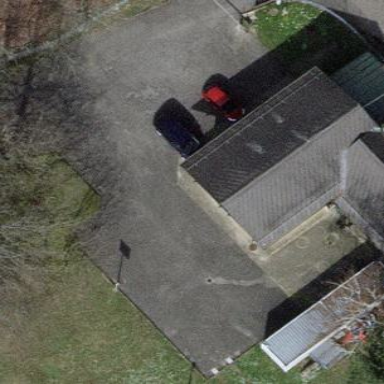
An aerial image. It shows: Driveway serving as parking area.